Interaction volume radius: 10 \u00c5
Interaction volume height: 30 \u00c5
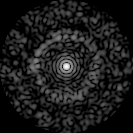
Disorder parameter: 0.8222